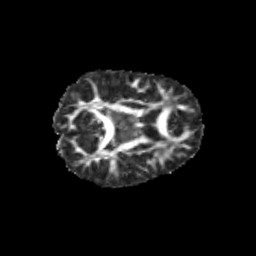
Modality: FA
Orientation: axial
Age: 9
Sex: female
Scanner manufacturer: siemens
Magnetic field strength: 3 T
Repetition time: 3.8 s
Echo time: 0.07 s